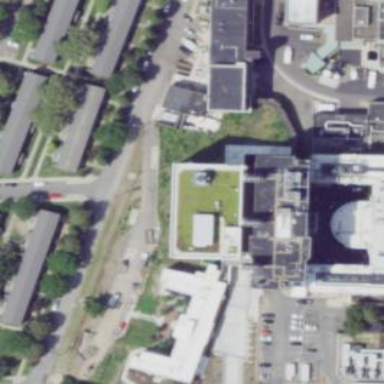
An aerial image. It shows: Hospital building.